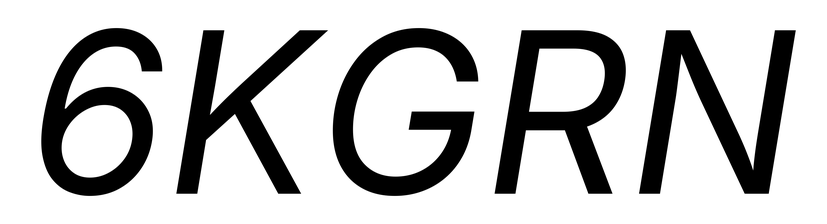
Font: Inter-Italic_Italic